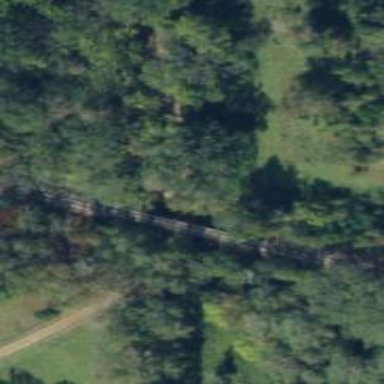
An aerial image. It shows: Preserved railway bridge.